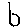
Label: hexagon